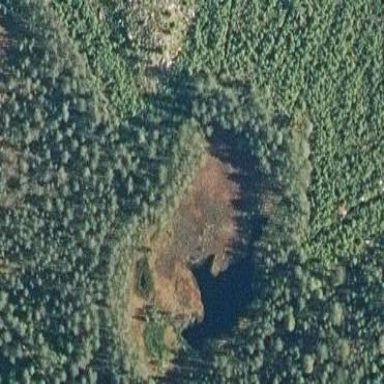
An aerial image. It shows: Peaceful pond surrounded by nature.